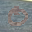
Label: 0